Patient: sex F, age 83
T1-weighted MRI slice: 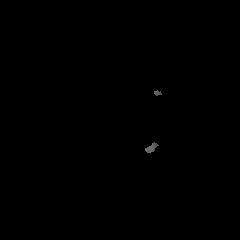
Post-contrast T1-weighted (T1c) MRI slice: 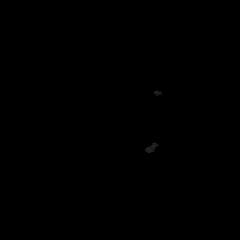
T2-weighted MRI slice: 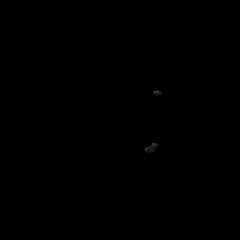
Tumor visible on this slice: no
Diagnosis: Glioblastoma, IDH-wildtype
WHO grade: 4